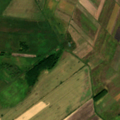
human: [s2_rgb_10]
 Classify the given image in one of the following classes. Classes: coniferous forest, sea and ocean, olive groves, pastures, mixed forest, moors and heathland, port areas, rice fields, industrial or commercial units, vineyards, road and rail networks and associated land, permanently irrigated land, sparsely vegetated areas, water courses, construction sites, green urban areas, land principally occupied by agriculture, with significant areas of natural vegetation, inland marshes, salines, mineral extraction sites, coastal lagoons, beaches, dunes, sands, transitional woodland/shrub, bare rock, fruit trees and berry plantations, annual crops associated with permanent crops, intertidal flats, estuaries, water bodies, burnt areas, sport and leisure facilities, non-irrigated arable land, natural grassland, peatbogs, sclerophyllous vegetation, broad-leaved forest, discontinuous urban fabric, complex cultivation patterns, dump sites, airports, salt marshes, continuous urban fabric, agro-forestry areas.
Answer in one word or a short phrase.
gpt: non-irrigated arable land, complex cultivation patterns